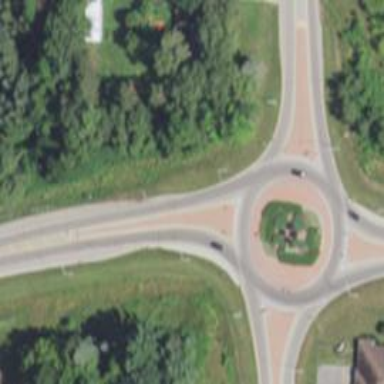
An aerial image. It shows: Roundabout on primary highway.